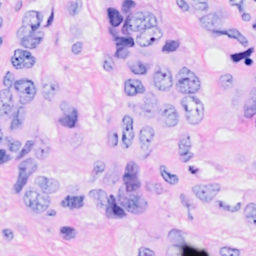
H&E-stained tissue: Breast